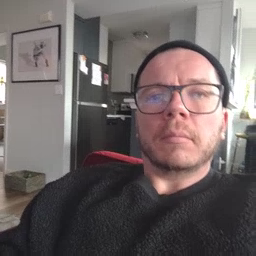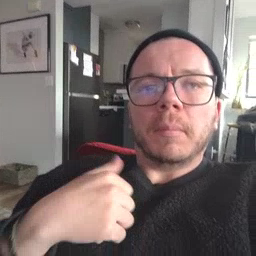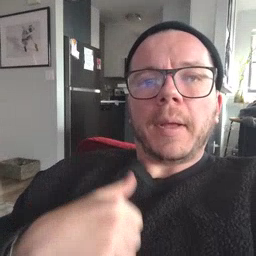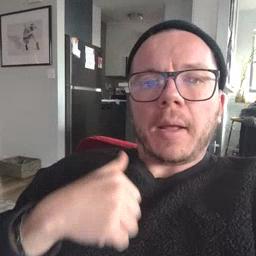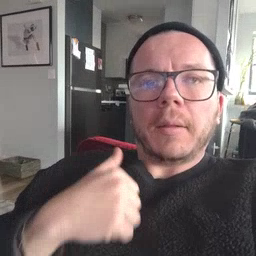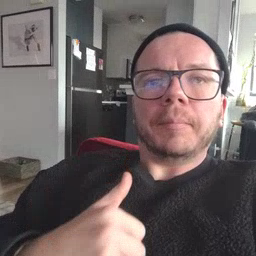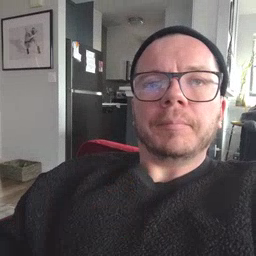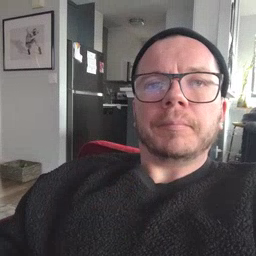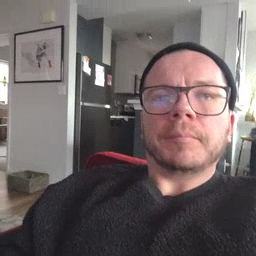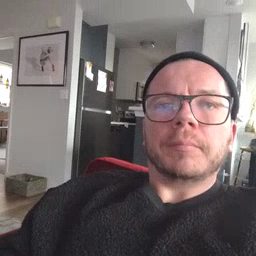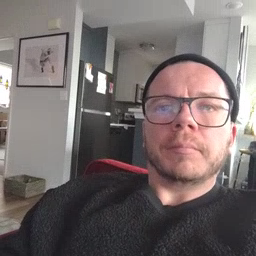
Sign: bath